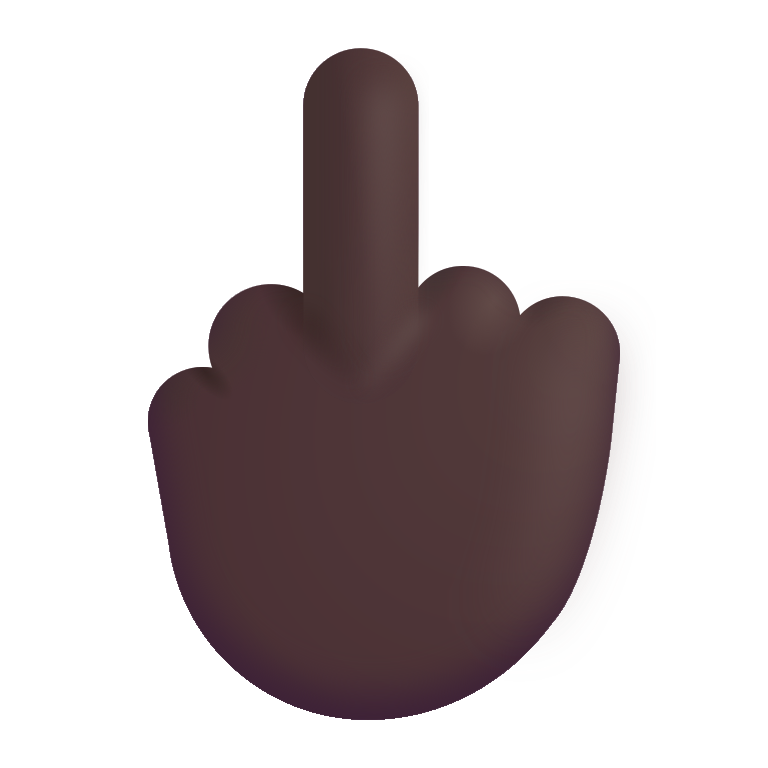
middle finger color dark